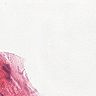
Metastatic tissue present: no